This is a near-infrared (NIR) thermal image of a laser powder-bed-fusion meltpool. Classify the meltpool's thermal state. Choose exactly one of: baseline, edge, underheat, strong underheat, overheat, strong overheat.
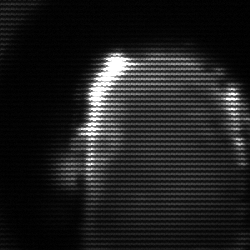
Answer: baseline